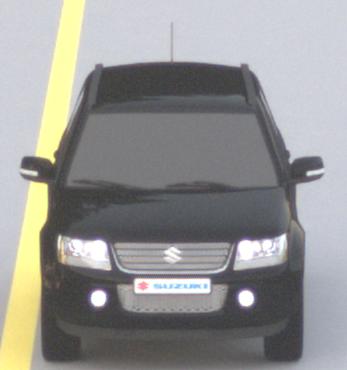
Make: Suzuki
Model: Grand Vitara
Detailed model: Gen. 1 JT
Model produced from: 2009
Model produced until: 2012
Doors: 5
Color: black
Road condition: dry road
Daytime: sunrise or sunset
Contrast: low contrast